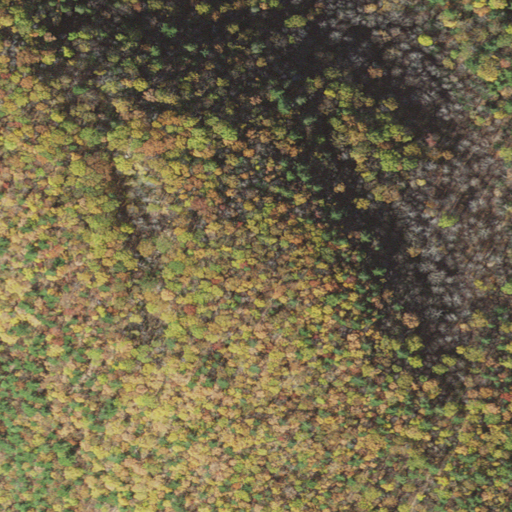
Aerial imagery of mountain in Massachusetts named East Rock containing mixed forest and deciduous forest